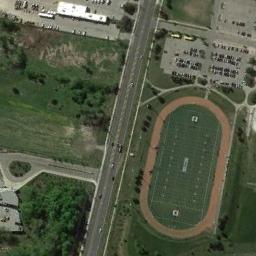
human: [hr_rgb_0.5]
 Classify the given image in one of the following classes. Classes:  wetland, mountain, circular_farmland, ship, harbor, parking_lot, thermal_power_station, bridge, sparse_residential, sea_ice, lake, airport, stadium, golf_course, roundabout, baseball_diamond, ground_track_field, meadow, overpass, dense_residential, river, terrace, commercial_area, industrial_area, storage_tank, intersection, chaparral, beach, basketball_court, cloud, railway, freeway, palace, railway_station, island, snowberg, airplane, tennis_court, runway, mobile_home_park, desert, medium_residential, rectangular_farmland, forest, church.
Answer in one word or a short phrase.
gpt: ground_track_field